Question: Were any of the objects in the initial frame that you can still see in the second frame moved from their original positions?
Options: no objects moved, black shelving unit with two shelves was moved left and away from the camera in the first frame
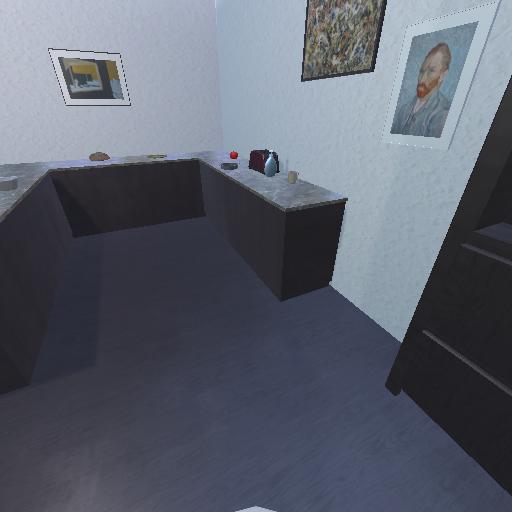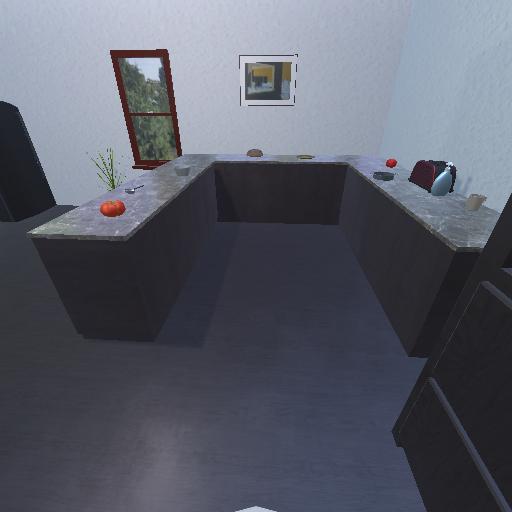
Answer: no objects moved